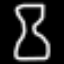
Label: hourglass